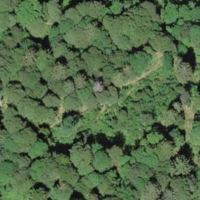
EUNIS habitat code: 41
Species observed at this site:
Lamium galeobdolon